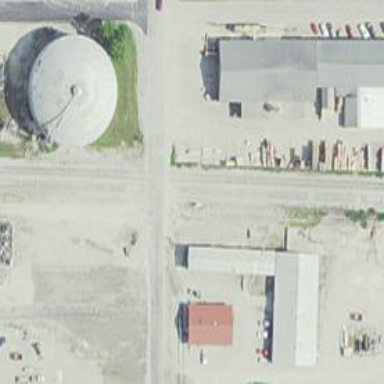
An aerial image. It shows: Railway siding for service.